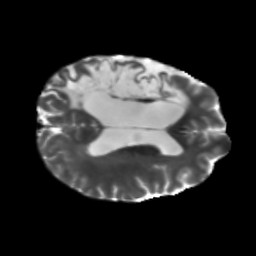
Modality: T2w
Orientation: axial
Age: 46
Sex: male
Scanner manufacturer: siemens
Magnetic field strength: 3 T
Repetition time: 5.47 s
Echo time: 0.0854 s